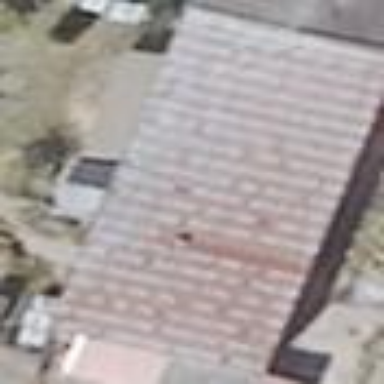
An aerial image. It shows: Flat-roofed building.